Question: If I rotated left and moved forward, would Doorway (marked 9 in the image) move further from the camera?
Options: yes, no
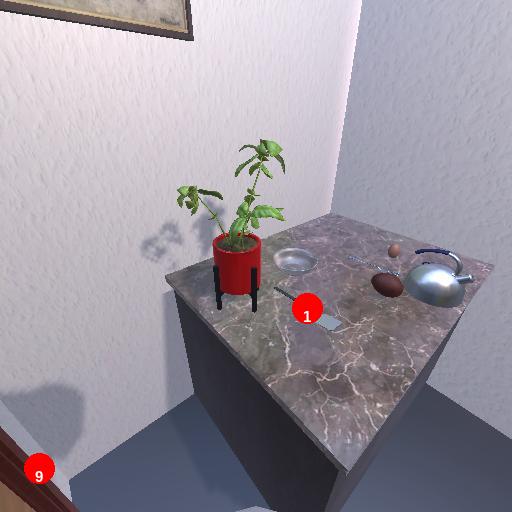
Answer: yes